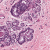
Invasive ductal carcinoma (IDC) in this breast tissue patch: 0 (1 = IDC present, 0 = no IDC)